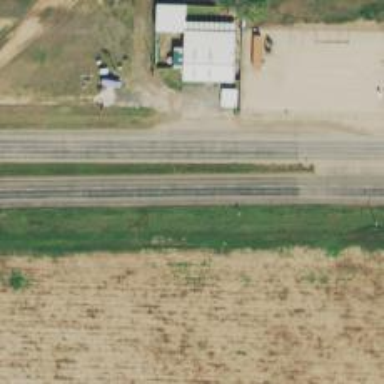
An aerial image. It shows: Trunk highway.